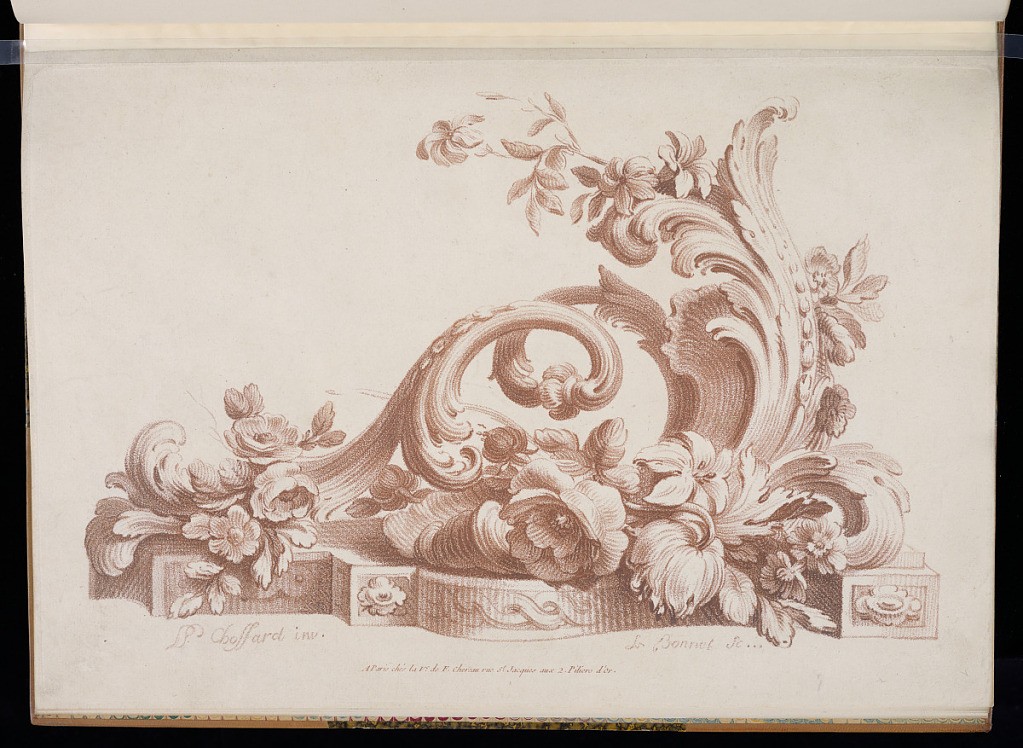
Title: Floral Ornament Design
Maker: Pierre-Philippe Choffard, French, 1730–1809
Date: ca. 1764
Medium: Crayon manner in red ink on laid paper
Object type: Print
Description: Floral and foliate rococo ornament design with flowers and scrolling leaves (rinceaux) on a base decorated with rosettes and interlaced motifs. Possibly a design for an andiron. The plate is signed.